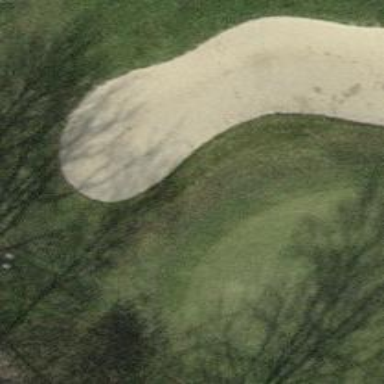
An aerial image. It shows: Bunker on golf course.